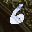
Label: 6